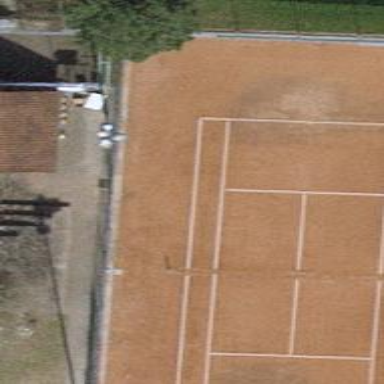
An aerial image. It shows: Tennis court on pitch designated for leisure land.